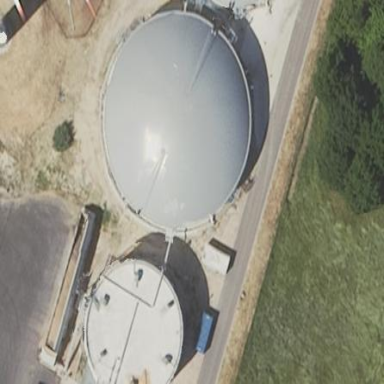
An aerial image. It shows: Building with storage tank.